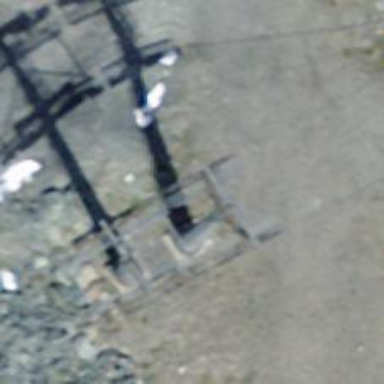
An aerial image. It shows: Pylon for aerialway.